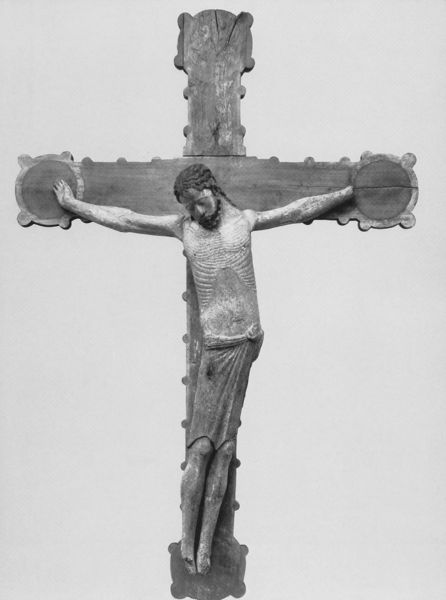
Titel: Kruzifixus aus Nettlingen
Institution: Hannover, Niedersächsische Landesgalerie
Schlagwörter: hand, lendenschurz, mann, schurz, holz, tuch, bart, arme, augen, bibel, falten, tod, tot, haare, skulptur, bauchnabel, geschlossen, foto, blut, lende, kreuz, parallel, rippen, schnitzerei, christus, jesus, kreuzigung, romanik, kruzifix, anbetung, geschnitzt, erlöser, seitenwunde, inri, messias, hold, chrsitus, christund, seitenwudne